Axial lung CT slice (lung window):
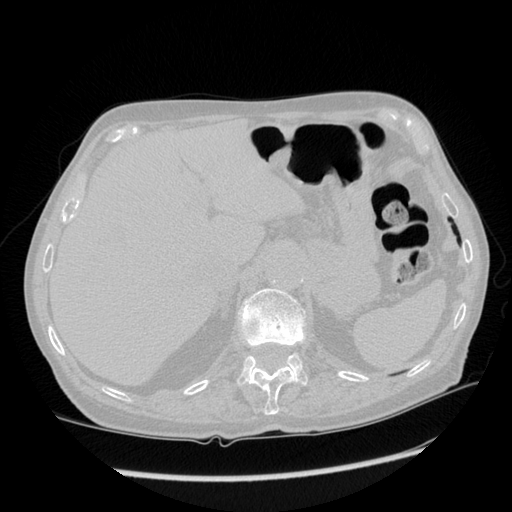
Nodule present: no